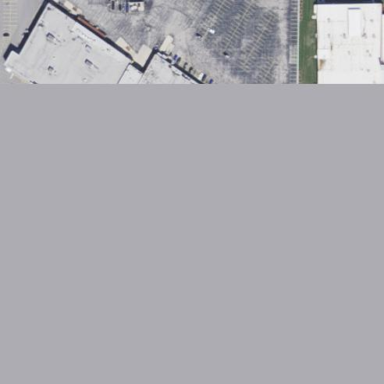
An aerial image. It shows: Retail building.